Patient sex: F
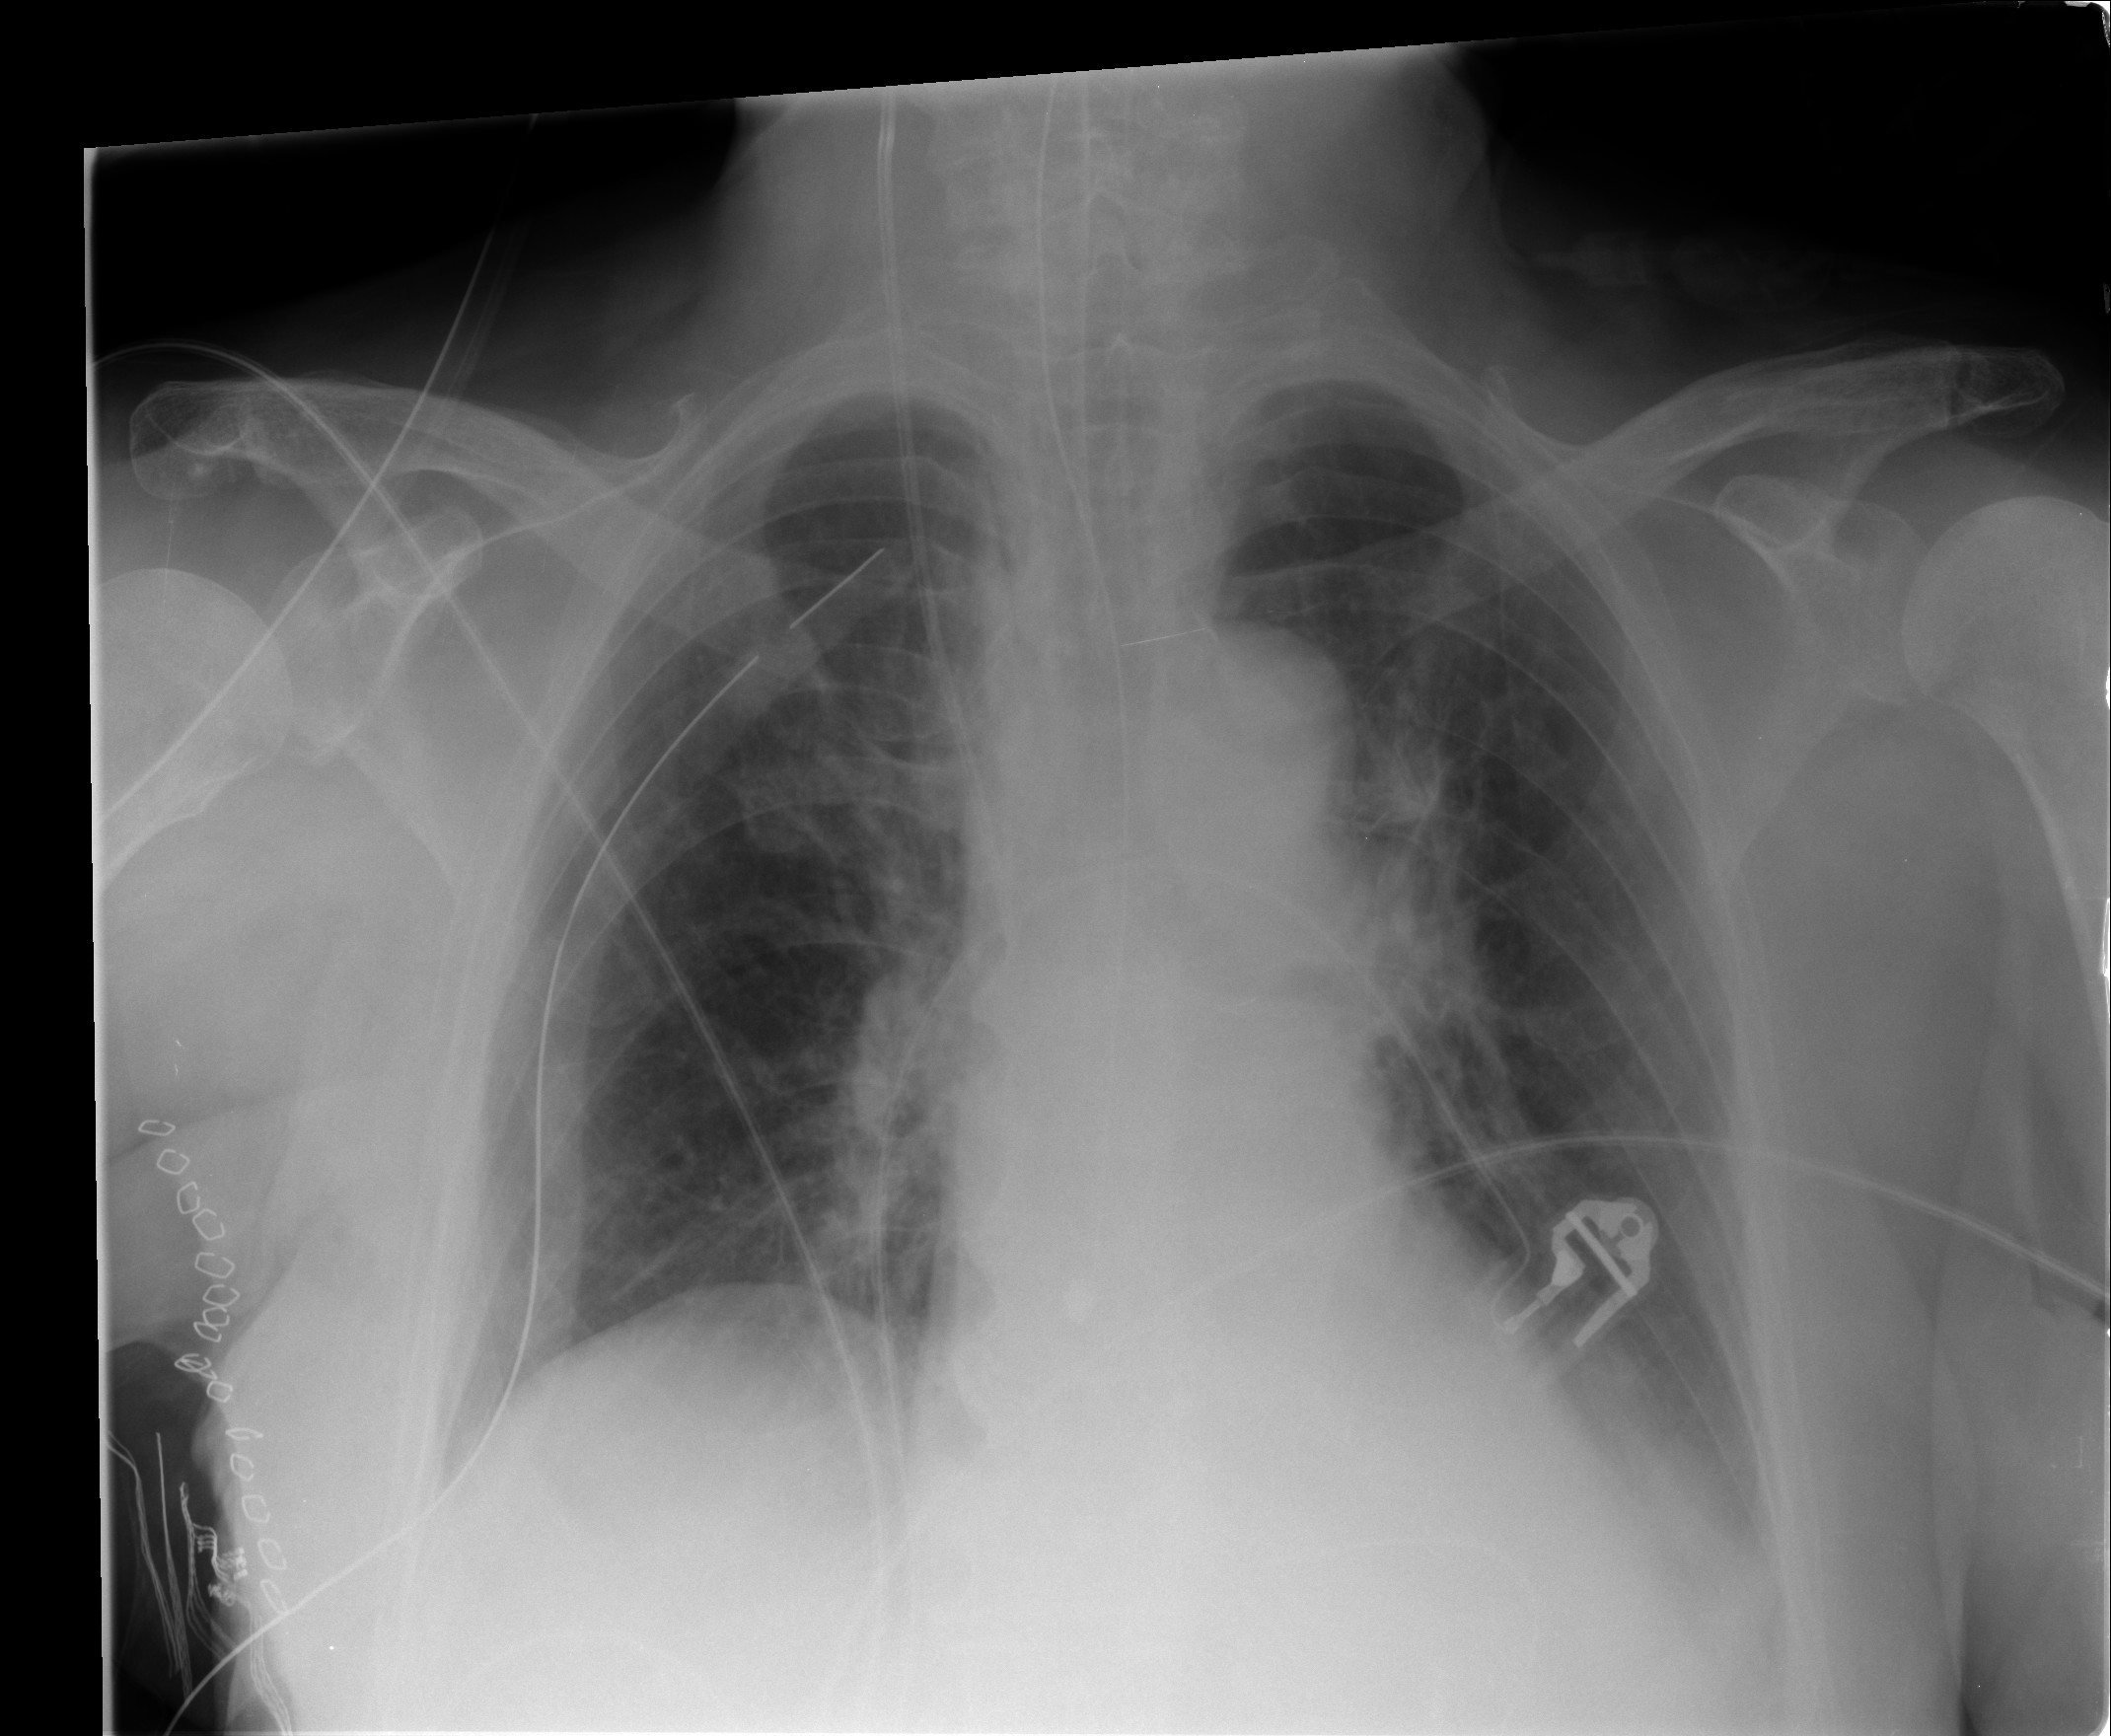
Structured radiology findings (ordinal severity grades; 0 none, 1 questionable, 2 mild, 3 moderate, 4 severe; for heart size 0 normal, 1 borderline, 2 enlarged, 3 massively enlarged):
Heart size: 0
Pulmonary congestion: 1
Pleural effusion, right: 0
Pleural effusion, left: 1
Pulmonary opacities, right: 0
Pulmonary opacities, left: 0
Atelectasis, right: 1
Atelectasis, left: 1